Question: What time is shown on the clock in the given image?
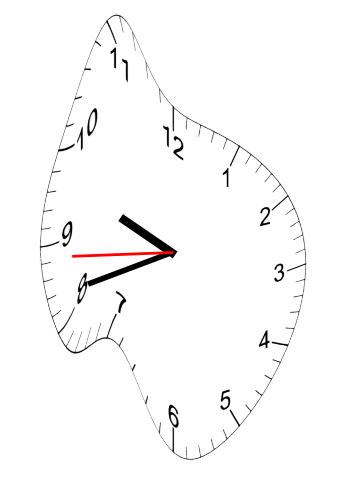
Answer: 09:41:44